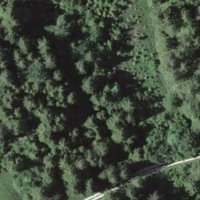
EUNIS habitat code: 44
Species observed at this site:
Cardamine heptaphylla